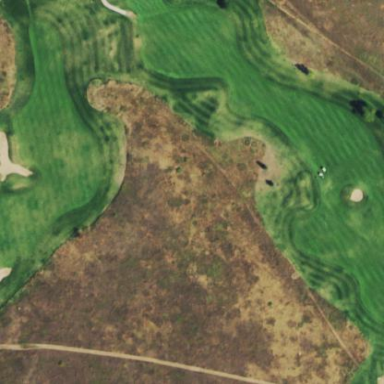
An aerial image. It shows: Rough grassy area used for golf.